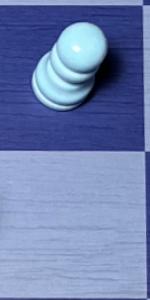
Label: Empty